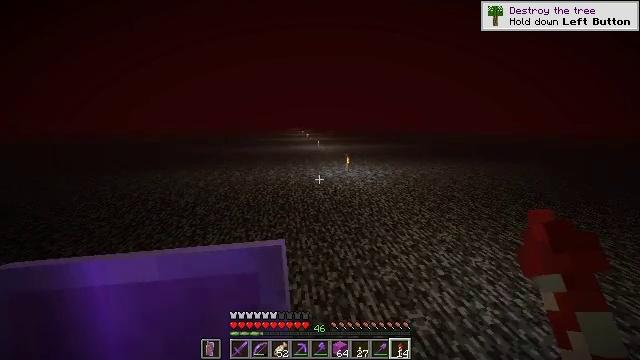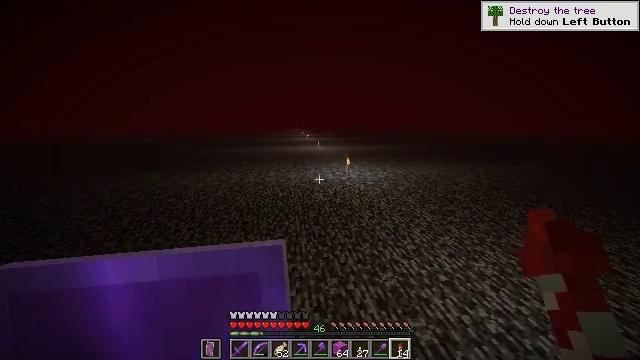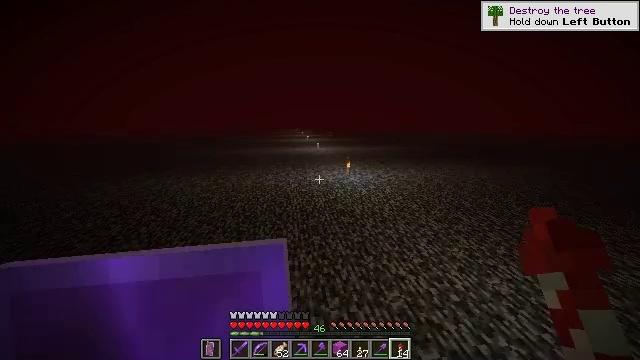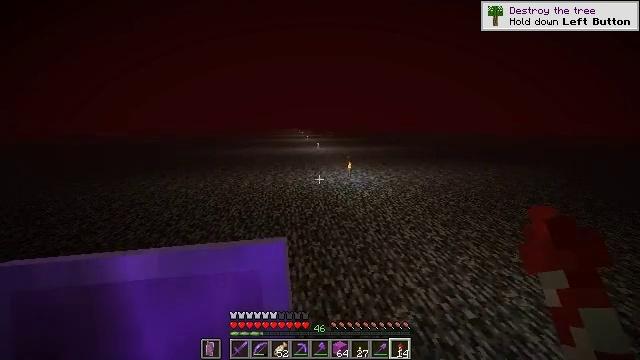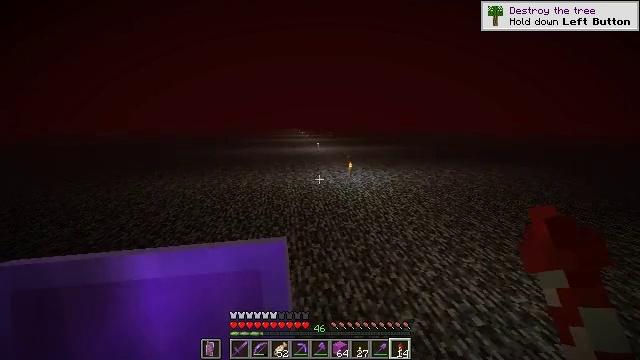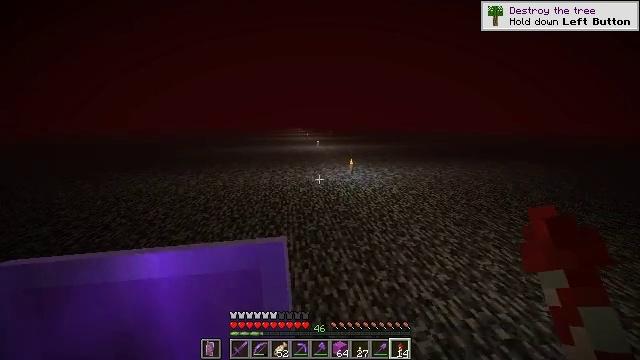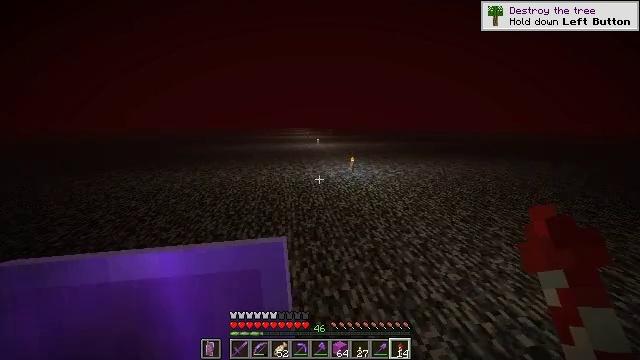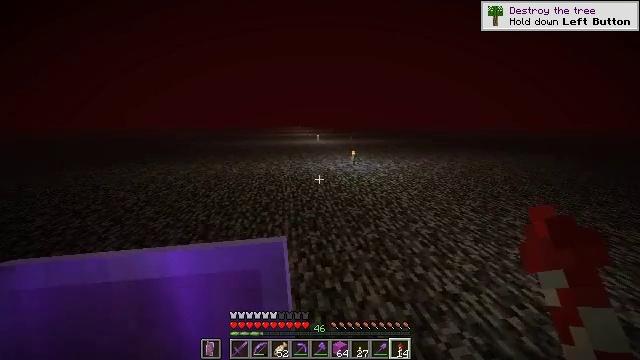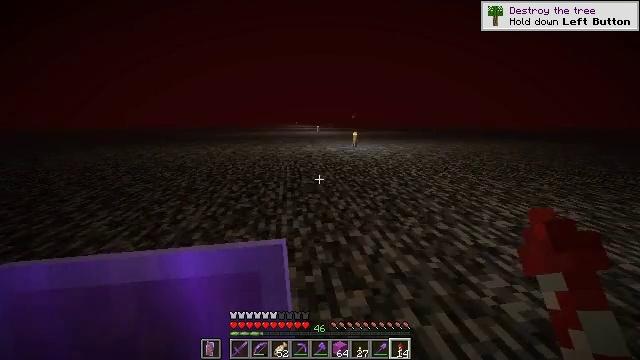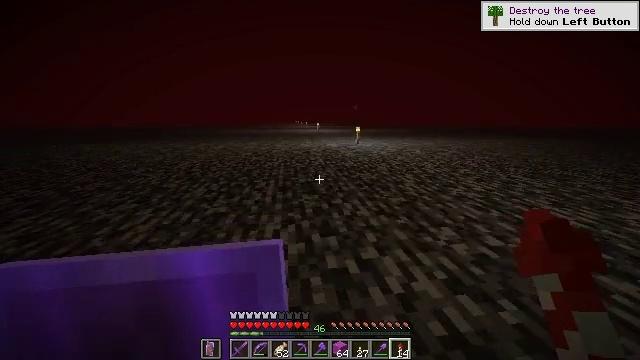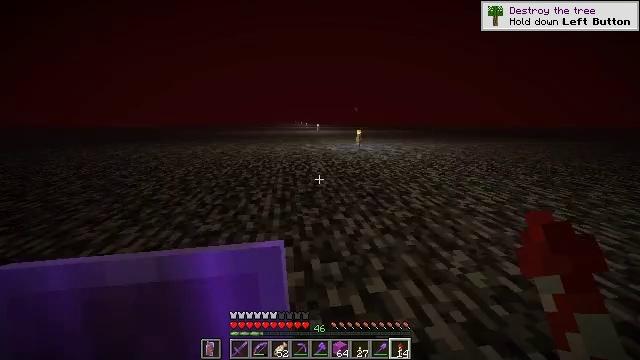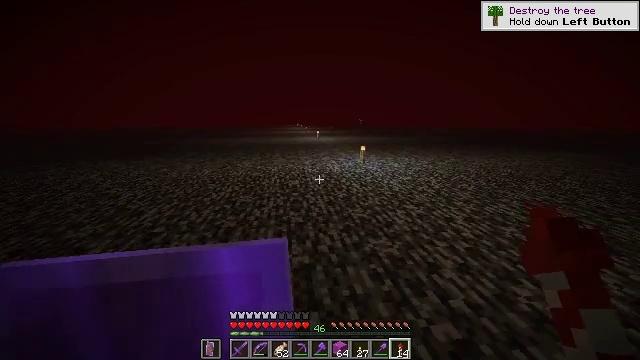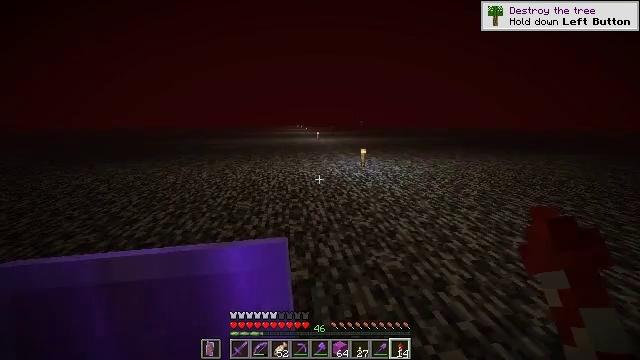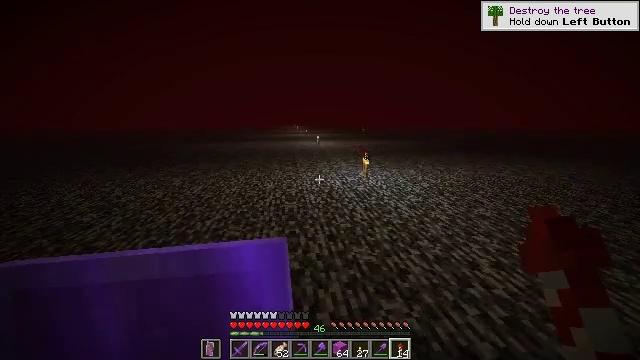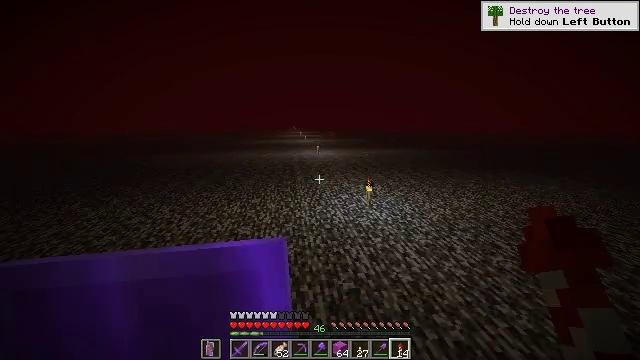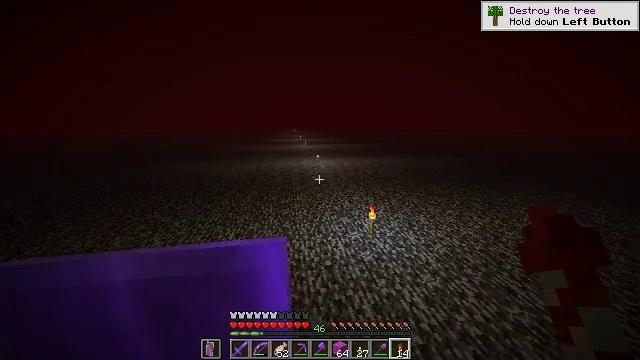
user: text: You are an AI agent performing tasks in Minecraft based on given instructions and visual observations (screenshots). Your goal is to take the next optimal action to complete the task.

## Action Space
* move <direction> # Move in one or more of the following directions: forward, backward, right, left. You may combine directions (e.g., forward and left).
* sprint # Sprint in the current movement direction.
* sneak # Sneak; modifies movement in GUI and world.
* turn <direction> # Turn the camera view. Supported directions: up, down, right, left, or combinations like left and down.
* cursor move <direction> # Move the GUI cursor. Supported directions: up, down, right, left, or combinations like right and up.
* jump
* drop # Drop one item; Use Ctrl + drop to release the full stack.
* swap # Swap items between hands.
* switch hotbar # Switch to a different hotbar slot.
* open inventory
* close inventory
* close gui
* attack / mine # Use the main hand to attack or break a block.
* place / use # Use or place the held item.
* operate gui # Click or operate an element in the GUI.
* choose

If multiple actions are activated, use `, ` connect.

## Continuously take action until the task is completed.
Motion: motion action
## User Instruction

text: Use magenta wool to craft a magenta carpet.
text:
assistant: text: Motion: move forward, sprint, jump
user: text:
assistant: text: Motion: move forward, sprint
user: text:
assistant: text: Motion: move forward, sprint
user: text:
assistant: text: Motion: move forward, sprint
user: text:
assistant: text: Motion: move forward, sprint
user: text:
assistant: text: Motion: move forward, sprint, jump
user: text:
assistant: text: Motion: move forward, sprint, jump
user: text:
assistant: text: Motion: move forward, sprint, jump
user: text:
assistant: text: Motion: move forward, sprint, jump
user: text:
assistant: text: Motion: move forward, sprint, jump
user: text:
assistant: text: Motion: move forward, sprint, jump
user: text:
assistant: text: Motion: move forward, sprint, jump
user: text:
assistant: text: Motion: move forward, sprint, jump
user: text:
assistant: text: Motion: move forward, sprint, jump
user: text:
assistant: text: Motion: move forward, sprint, jump
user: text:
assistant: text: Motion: move forward, sprint, jump
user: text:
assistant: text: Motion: move forward, sprint, turn left, jump
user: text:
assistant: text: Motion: move forward, sprint, turn left, jump
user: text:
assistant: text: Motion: move forward, sprint, turn left, jump
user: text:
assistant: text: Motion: move forward, sprint, jump
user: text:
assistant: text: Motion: move forward, sprint, jump
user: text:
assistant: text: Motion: move forward, sprint, jump
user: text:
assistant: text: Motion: move forward, sprint, jump
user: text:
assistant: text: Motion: move forward, sprint, jump
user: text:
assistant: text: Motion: move forward, sprint, jump
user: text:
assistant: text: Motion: move forward, sprint, jump
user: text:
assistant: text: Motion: move forward, sprint, jump
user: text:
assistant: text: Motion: move forward, sprint, jump
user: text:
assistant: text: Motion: move forward, sprint, jump
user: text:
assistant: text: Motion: move forward, sprint, jump